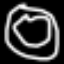
Label: donut